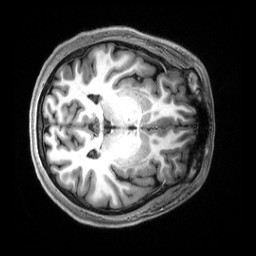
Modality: T1w
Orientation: axial
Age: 19
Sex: female
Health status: healthy
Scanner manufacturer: siemens
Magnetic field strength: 3 T
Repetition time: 2.5 s
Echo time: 0.00222 s